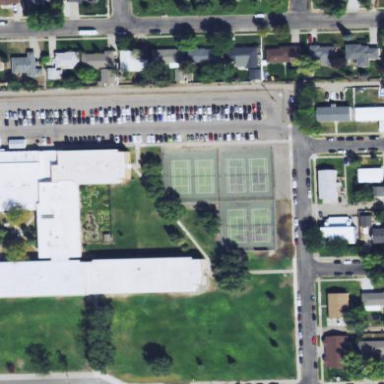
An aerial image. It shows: Tennis court in leisure pitch.